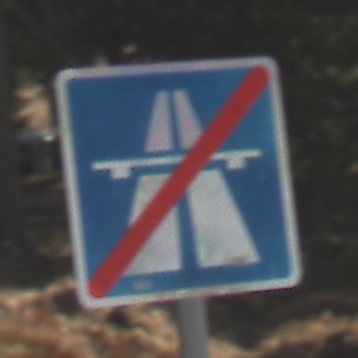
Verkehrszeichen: EndeAutbahn
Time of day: Midday
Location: Outdoor (Nature)
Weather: PartlyCloudy
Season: NotSpecified
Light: Natural